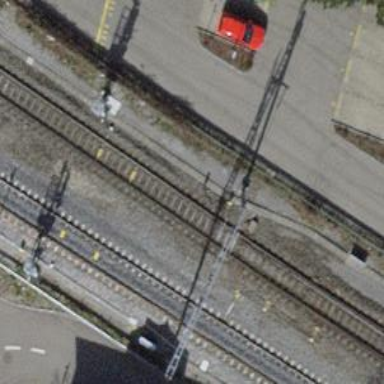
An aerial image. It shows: Railway switch.